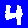
Digit: 4